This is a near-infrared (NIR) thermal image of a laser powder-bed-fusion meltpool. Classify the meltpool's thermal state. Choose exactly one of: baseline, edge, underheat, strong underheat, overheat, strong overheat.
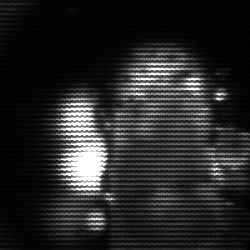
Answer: strong underheat